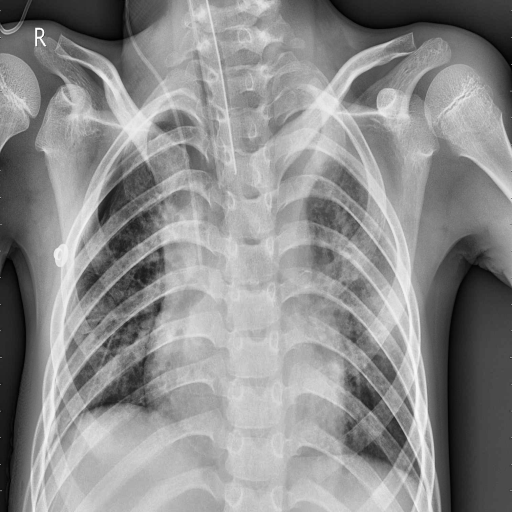
Finding: PNEUMONIA